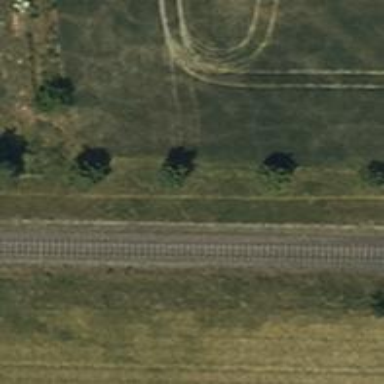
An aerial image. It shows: Solitary milestone along the railway.